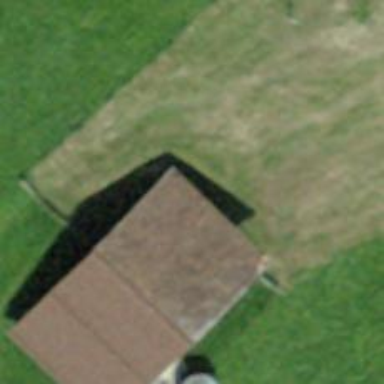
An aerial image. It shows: Barn.